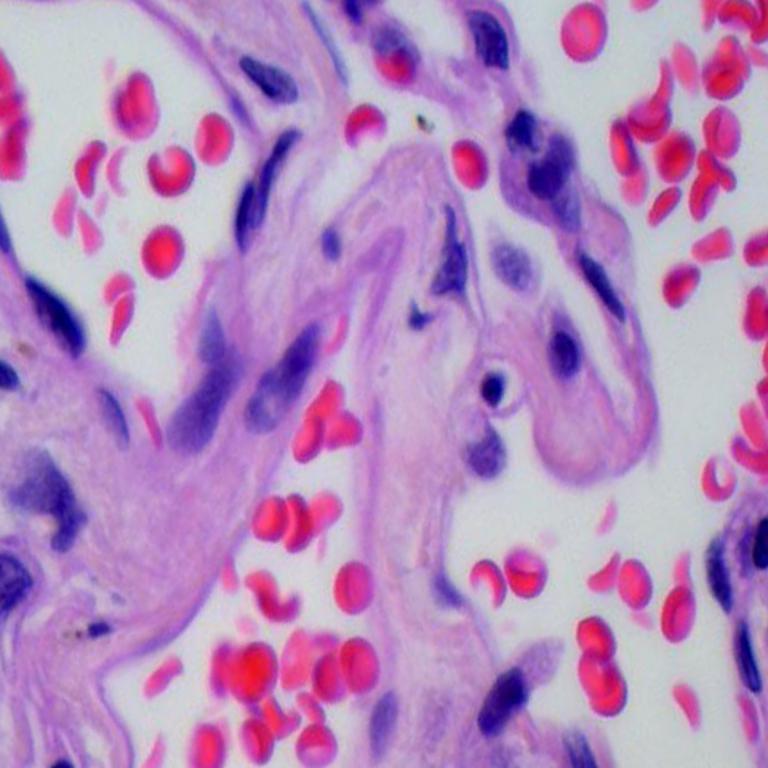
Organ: lung
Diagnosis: benign